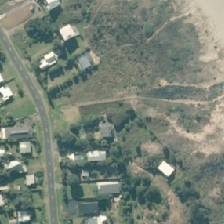
Land cover: urban_parkland